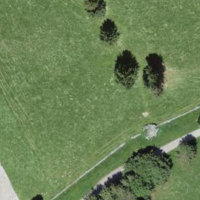
EUNIS habitat code: 41
Species observed at this site:
Campanula glomerata